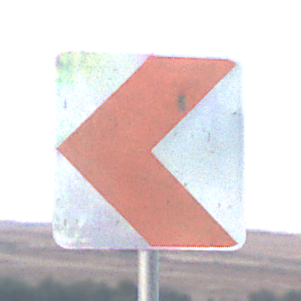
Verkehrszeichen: RichtungstafelnInKurvenKleinRechts
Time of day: SunriseSunset
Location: Outdoor (Nature)
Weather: Clear
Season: Winter
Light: Natural